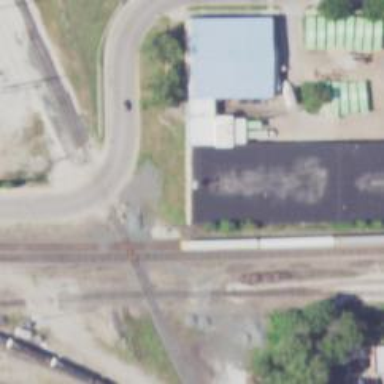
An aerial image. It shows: Railway junction.